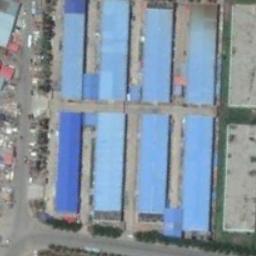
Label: industrial_area